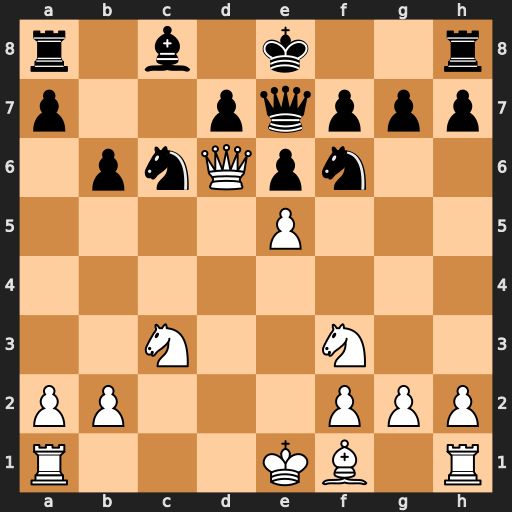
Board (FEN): r1b1k2r/p2pqppp/1pnQpn2/4P3/8/2N2N2/PP3PPP/R3KB1R
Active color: w
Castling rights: KQkq
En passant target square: -
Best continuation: Qxe7+ Kxe7 exf6+